Aerial crown-view tile of a tropical tree (Barro Colorado Island, Panama), acquired 20241216:
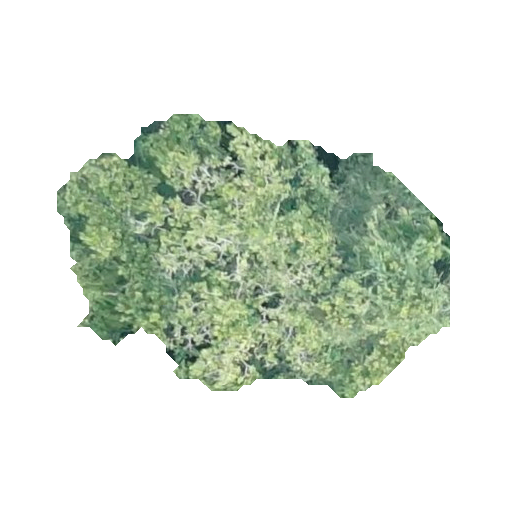
Species: Anacardium excelsum
GBIF accepted scientific name: Anacardium excelsum
Crown area: 115.422 m²